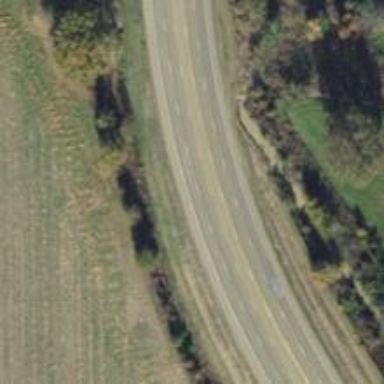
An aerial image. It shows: Primary highway.